Question: I currently have questions and answers being loaded in from a .json file into unity and then this data is placed inside a unansweredquestions list which then when a new question is generated it removes the current question being displayed. however, it also removes the data main list where the information is loaded in to. The code below is what is used to do this:
'''
using System.Collections;
using System.Collections.Generic;
using UnityEngine;
using System.IO;
using UnityEngine.UI;
public class QuestionHandler : MonoBehaviour
{
[SerializeField] public Text questionText;
[SerializeField] public Text answerAText;
[SerializeField] public Text answerBText;
[SerializeField] public Text answerCText;
[SerializeField]
private QuestionData _QuestionData = new QuestionData();
public static List<Question> unansweredQuestions;
private Question currentQuestion;
private QuestionData questionData;
public void SaveIntoJson()
{
string question = JsonUtility.ToJson(_QuestionData, true);
System.IO.File.WriteAllText(System.Environment.GetFolderPath(System.Environment.SpecialFolder.Desktop) + "/QuestionGameData/QuestionData.json", question);
Debug.Log(System.Environment.GetFolderPath(System.Environment.SpecialFolder.Desktop) + "/QuestionGameData/QuestionData.json");
}
// Start is called before the first frame update
void Start()
{
if(!Directory.Exists(System.Environment.GetFolderPath(System.Environment.SpecialFolder.Desktop) + "/QuestionGameData"))
{
Directory.CreateDirectory(System.Environment.GetFolderPath(System.Environment.SpecialFolder.Desktop) + "/QuestionGameData");
File.Create(System.Environment.GetFolderPath(System.Environment.SpecialFolder.Desktop) + "/QuestionGameData/QuestionData.json");
SaveIntoJson();
}
Load();
Debug.Log(_QuestionData.questions[0].questionName);
//if the unansweredQuestion list has no data or all the questions have been removed it will copy in the data from the _QuestionData list
if (unansweredQuestions == null || unansweredQuestions.Count == 0)
{
Debug.Log("No questions present loading in saved data");
unansweredQuestions = _QuestionData.questions;
}
Debug.Log(unansweredQuestions[0].questionName);
SetCurrentQuestion();
}
// Update is called once per frame
void Update()
{
}
public void SetCurrentQuestion()
{
int randomQuestionIndex = Random.Range(0, unansweredQuestions.Count);
currentQuestion = unansweredQuestions[randomQuestionIndex];
questionText.text = currentQuestion.questionName;
answerAText.text = currentQuestion.answerA;
answerBText.text = currentQuestion.answerB;
answerCText.text = currentQuestion.answerC;
}
public void SetNewCurrentQuestion()
{
if (unansweredQuestions == null || unansweredQuestions.Count <= 0)
{
Debug.Log("No more questions left in the list!");
_QuestionData = questionData;
}
else
{
//removes current question from the list so no question comes up twice
unansweredQuestions.Remove(currentQuestion);
//randomly picks a new question out the remaining questions
int randomQuestionIndex = Random.Range(0, unansweredQuestions.Count);
currentQuestion = unansweredQuestions[randomQuestionIndex];
questionText.text = currentQuestion.questionName;
answerAText.text = currentQuestion.answerA;
answerBText.text = currentQuestion.answerB;
answerCText.text = currentQuestion.answerC;
Debug.Log(_QuestionData.questions.Count);
Debug.Log(unansweredQuestions.Count);
}
}
void Load()
{
string filePath = System.IO.Path.Combine(System.Environment.GetFolderPath(System.Environment.SpecialFolder.Desktop) + "/QuestionGameData/QuestionData.json");
string data = System.IO.File.ReadAllText(filePath);
questionData = JsonUtility.FromJson<QuestionData>(data);
Debug.Log("Got Data!");
//sets the loaded questiondata into the game question list
_QuestionData = questionData;
}
private void OnApplicationQuit()
{
//SaveIntoJson();
}
}
//format of the questions within the game
[System.Serializable]
public class QuestionData
{
public List<Question> questions = new List<Question>();
}
[System.Serializable]
public class Question
{
public string questionName;
public string answerA;
public bool isA;
public string answerB;
public bool isB;
public string answerC;
public bool isC;
}
'''
Shows the main unity screen with the question data down the left side:

Any help understanding this would be great I've tried using 'debug.log' to see what's going on but I cannot work it out.
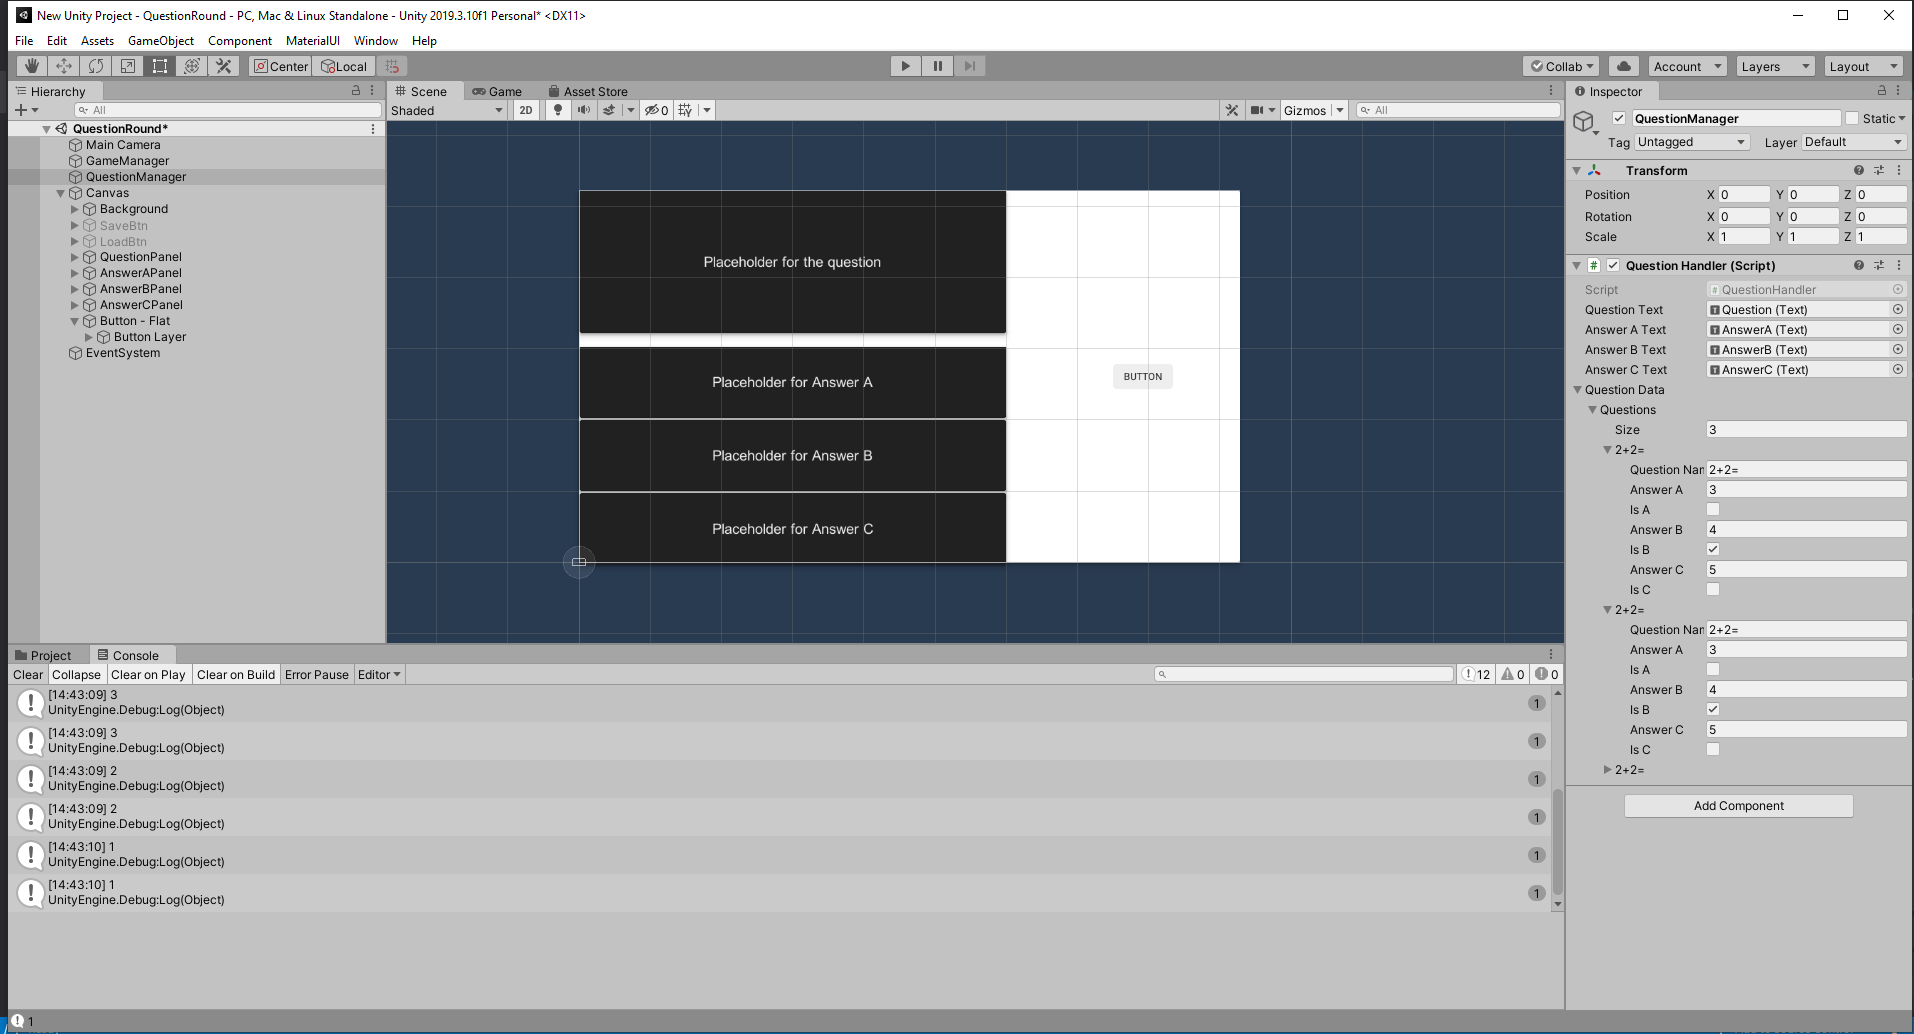
Answer: You are doing
'''
unansweredQuestions = _QuestionData.questions;
'''
So after this line both fields point to the same list reference. => When you later remove the question via
'''
unansweredQuestions.Remove(currentQuestion);
'''
This item is removed from the '_QuestionData.questions' since it .
---
To avoid that you rather should create and work on of the list instead like
'''
unansweredQuestions = new List<Question>(_QuestionData.questions);
'''
---
Then for the saving you would probably want to only keep the 'unansweredQuestions' except for the first time
'''
public void SaveIntoJson(bool overwriteWithUnanswered = true)
{
if(overwriteWithUnanswered) _QuestionData.questions = unansweredQuestions;
var question = JsonUtility.ToJson(_QuestionData, true);
System.IO.File.WriteAllText(System.Environment.GetFolderPath(System.Environment.SpecialFolder.Desktop) + "/QuestionGameData/QuestionData.json", question);
Debug.Log(System.Environment.GetFolderPath(System.Environment.SpecialFolder.Desktop) + "/QuestionGameData/QuestionData.json");
}
'''
And pass in 'false' only the first time in 'Start
'''
if(!Directory.Exists(System.Environment.GetFolderPath(System.Environment.SpecialFolder.Desktop) + "/QuestionGameData"))
{
Directory.CreateDirectory(System.Environment.GetFolderPath(System.Environment.SpecialFolder.Desktop) + "/QuestionGameData");
File.Create(System.Environment.GetFolderPath(System.Environment.SpecialFolder.Desktop) + "/QuestionGameData/QuestionData.json");
SaveIntoJson(false);
}
'''
---
Two further notes:
- In general for filepaths you should always use 'Path.Combine' instead of manually concatenate '+ "/"'- you should store the path instead of all the time getting it again and again'''
private readonly string filePath = Path.Combine(System.Environment.GetFolderPath(System.Environment.SpecialFolder.Desktop), "QuestionGameData", "QuestionData.json");
'''
and then simply re-use it everywhere like e.g in
'''
public void SaveIntoJson(bool overwriteWithUnanswered = true)
{
if(overwriteWithUnanswered) _QuestionData.questions = unansweredQuestions;
var question = JsonUtility.ToJson(_QuestionData, true);
Debug.Log(filePath);
System.IO.File.WriteAllText(filePath, questions);
}
'''